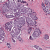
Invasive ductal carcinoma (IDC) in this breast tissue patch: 1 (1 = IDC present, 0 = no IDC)